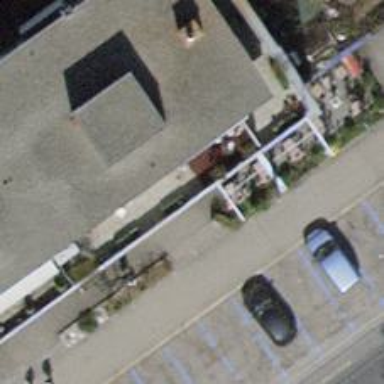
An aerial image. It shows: Café.